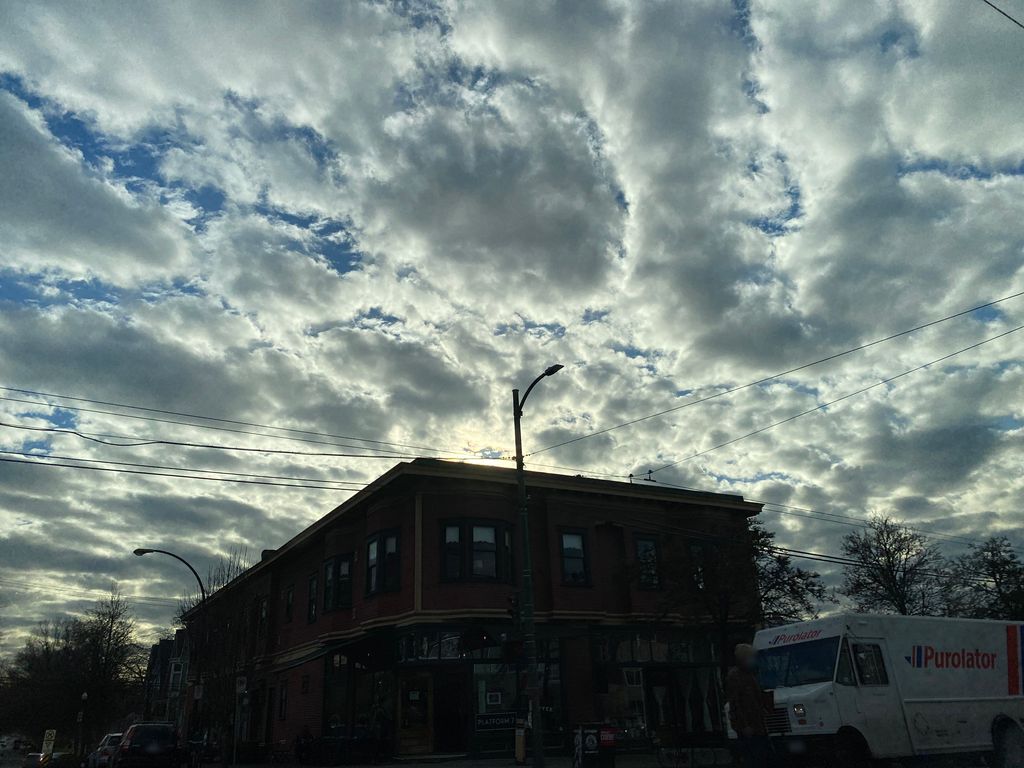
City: vancouver